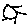
Label: sun